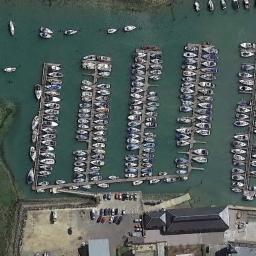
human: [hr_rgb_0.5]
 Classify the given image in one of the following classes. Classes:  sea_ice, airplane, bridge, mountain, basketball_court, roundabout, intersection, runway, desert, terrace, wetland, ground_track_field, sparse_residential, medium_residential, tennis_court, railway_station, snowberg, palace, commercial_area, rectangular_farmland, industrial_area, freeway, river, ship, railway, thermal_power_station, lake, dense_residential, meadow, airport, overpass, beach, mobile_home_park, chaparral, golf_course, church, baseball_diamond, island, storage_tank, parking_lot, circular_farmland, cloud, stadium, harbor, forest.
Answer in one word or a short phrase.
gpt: harbor